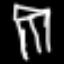
Label: pants